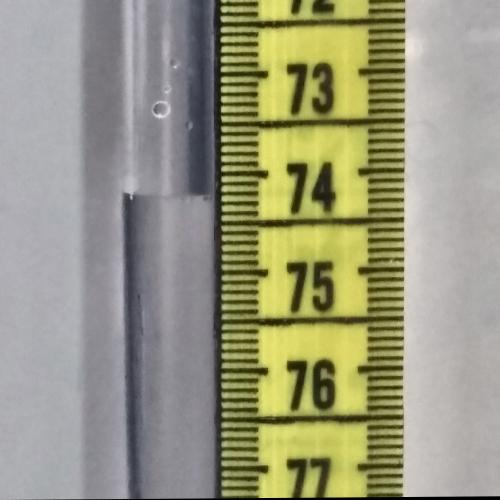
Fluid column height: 74.2 cm